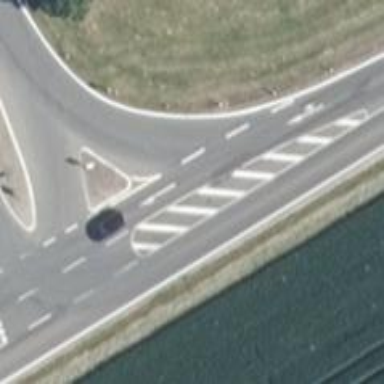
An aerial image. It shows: Secondary road with asphalt surface.